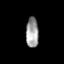
Tissue: prostate
Cell type: B cells
Senescence score: 0.7824
Nuclear area (px): 368
Mean DAPI intensity: 159.663